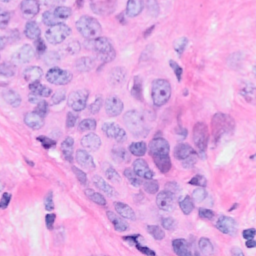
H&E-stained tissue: Breast